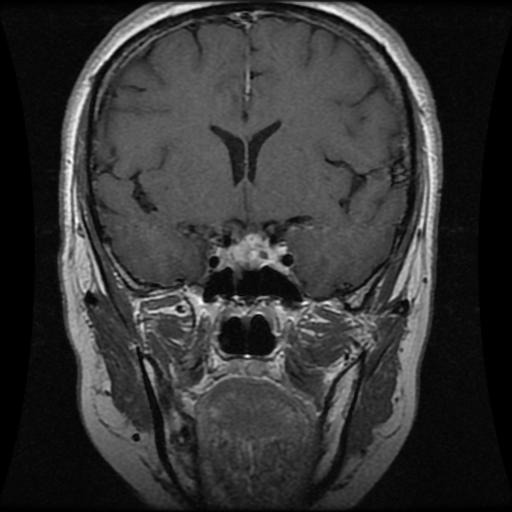
Label: pituitary